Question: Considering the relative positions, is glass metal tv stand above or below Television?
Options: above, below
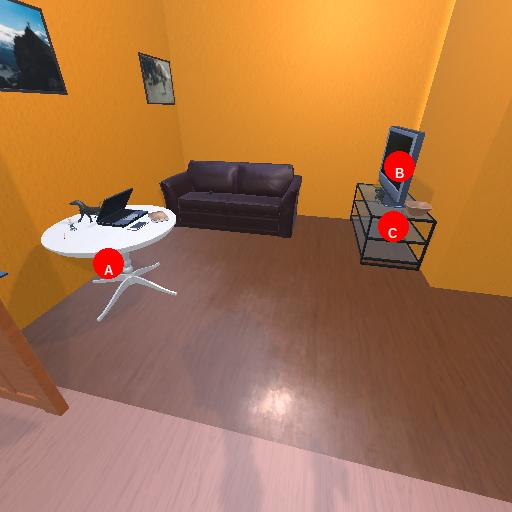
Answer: above